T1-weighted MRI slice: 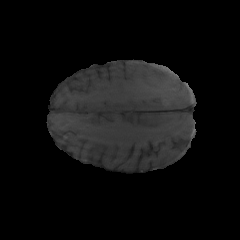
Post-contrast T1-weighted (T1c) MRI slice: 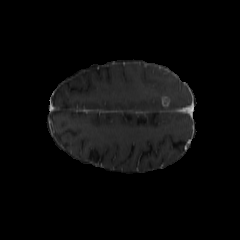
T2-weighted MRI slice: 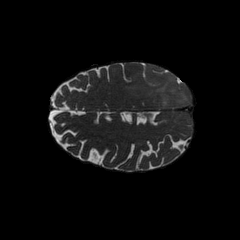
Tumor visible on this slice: yes